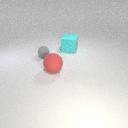
large cyan rubber cube behind small gray rubber sphere